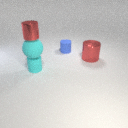
small cyan rubber cylinder below large cyan rubber sphere